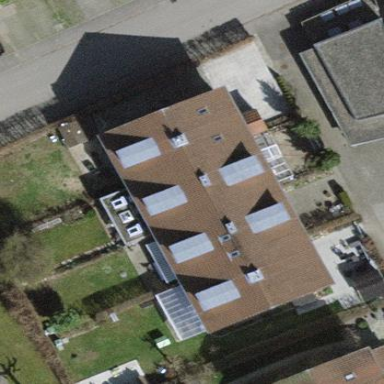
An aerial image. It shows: Terrace building.